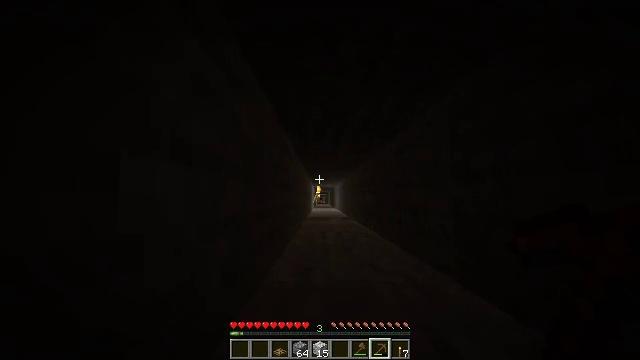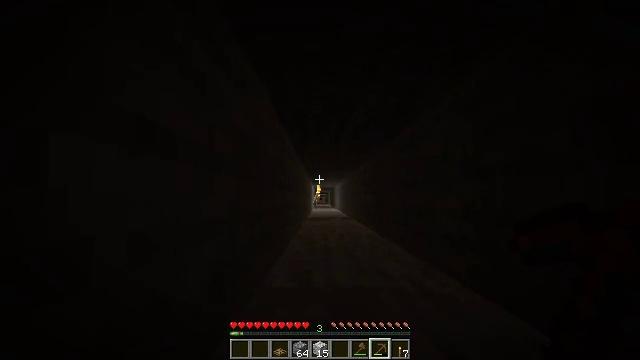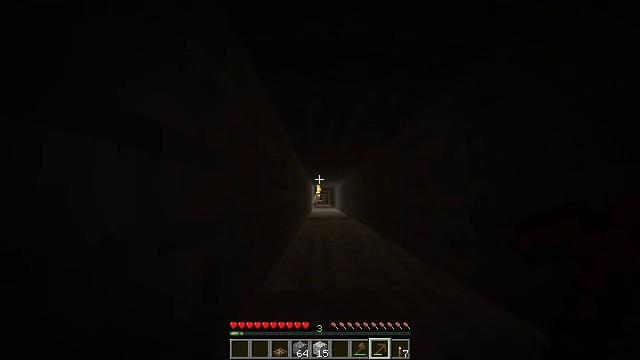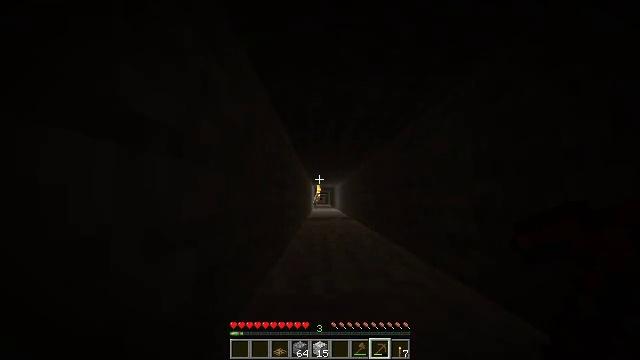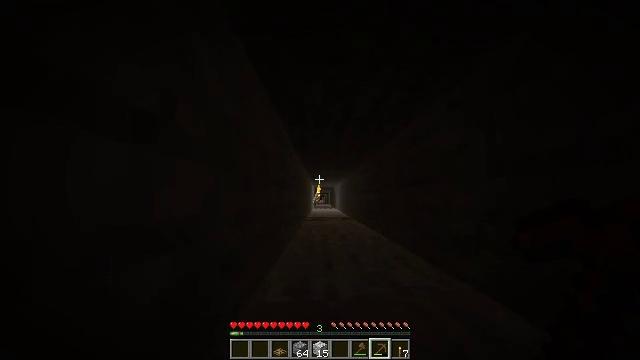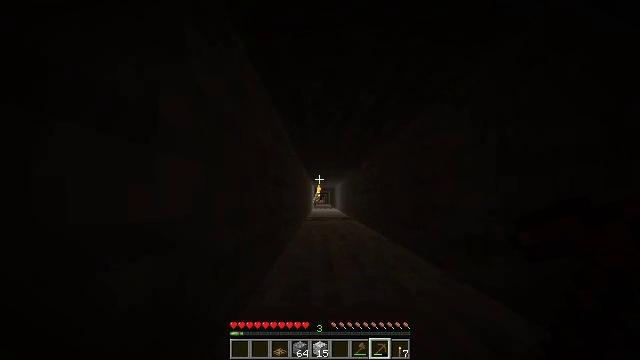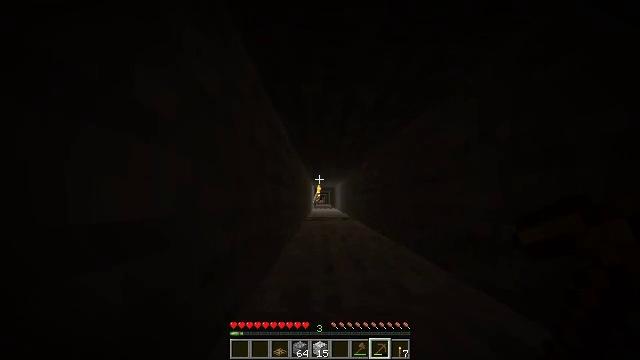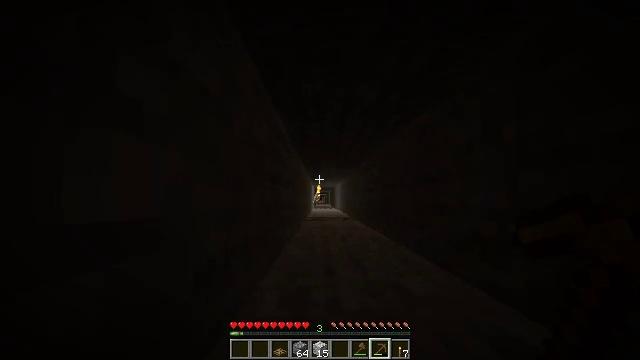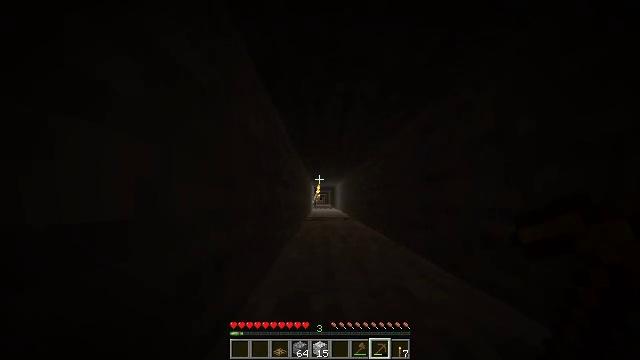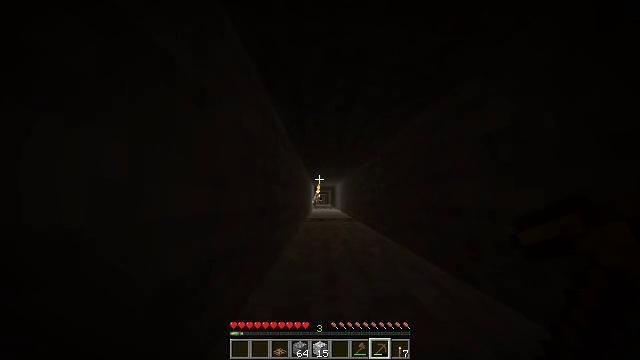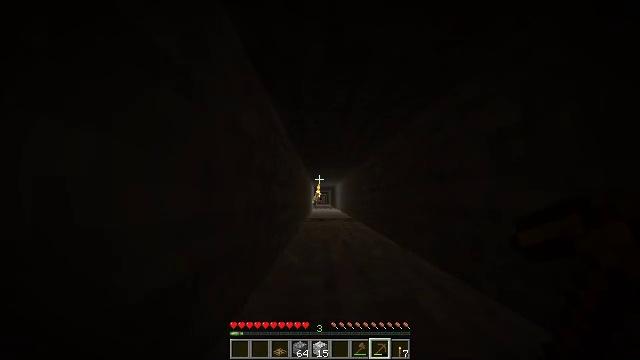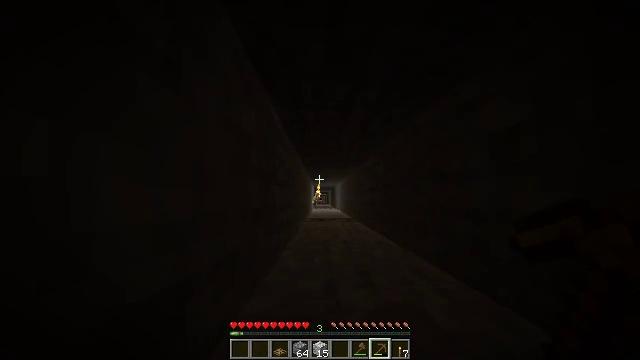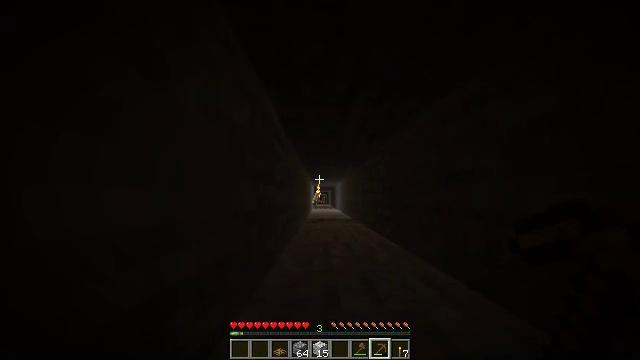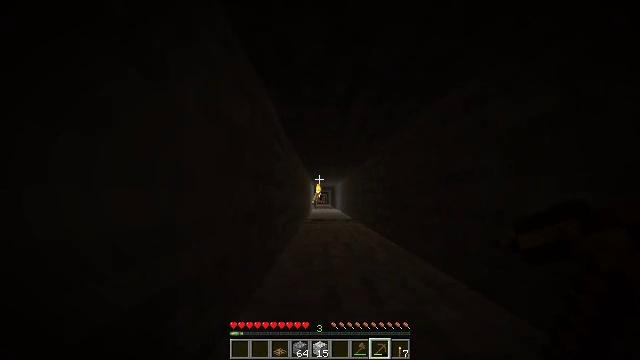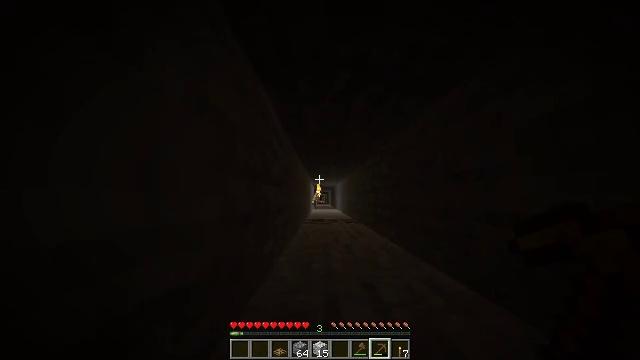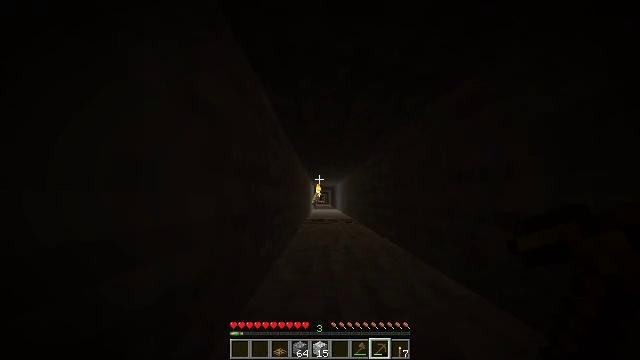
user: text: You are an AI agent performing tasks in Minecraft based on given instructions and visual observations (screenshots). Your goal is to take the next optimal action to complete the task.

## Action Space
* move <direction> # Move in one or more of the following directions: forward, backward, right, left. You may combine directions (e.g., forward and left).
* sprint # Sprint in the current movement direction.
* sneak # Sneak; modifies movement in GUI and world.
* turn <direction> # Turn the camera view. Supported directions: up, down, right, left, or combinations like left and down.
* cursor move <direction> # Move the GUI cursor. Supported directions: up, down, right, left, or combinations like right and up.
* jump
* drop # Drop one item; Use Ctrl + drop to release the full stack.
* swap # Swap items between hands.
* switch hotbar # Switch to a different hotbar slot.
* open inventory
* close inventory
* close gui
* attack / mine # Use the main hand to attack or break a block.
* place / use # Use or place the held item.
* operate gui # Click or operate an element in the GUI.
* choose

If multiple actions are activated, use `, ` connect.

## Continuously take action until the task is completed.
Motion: motion action
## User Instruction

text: Break the wall torch for relocation.
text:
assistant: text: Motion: move forward
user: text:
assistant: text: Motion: move forward
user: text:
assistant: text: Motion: move forward
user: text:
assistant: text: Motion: move forward
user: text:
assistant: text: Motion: move forward
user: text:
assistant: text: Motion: move forward
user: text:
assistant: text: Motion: move forward
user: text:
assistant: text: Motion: move forward
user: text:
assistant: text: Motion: move forward
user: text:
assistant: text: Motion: move forward
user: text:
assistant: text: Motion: move forward
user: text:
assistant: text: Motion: move forward
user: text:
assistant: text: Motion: move forward
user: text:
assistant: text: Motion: move forward
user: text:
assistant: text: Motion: move forward
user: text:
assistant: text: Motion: move forward
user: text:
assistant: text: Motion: move forward
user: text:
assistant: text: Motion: move forward
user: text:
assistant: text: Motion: move forward
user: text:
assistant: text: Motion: move forward
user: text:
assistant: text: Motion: move forward
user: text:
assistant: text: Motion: move forward
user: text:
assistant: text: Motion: move forward
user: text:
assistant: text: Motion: move forward
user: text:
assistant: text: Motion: move forward
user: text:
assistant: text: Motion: move forward
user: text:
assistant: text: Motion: move forward
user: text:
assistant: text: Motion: move forward
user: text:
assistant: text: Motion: move forward
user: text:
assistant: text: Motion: move forward